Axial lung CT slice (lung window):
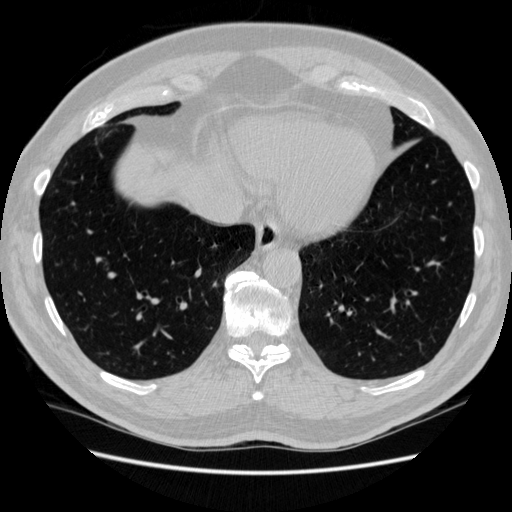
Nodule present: no